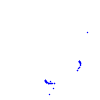
Particle: kaon